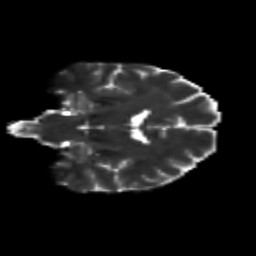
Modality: T2w
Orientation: coronal
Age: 38
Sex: female
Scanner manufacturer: siemens
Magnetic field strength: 3 T
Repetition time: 8.6 s
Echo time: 0.095 s